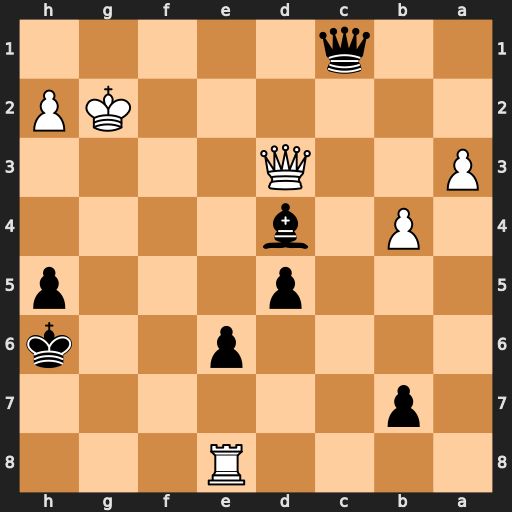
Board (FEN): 4R3/1p6/4p2k/3p3p/1P1b4/P2Q4/6KP/2q5
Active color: b
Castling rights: -
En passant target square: -
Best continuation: Qg1+ Kh3 Qg4#